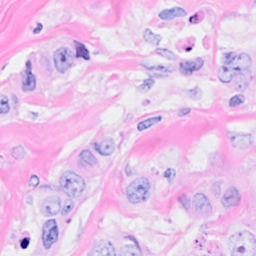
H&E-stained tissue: Breast